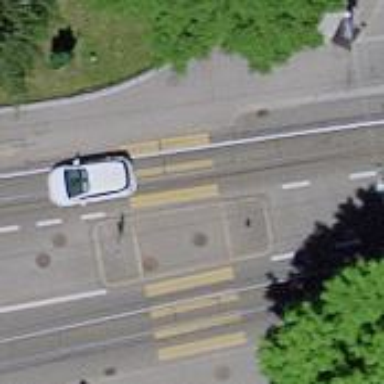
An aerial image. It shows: Tram crossing on the railway.